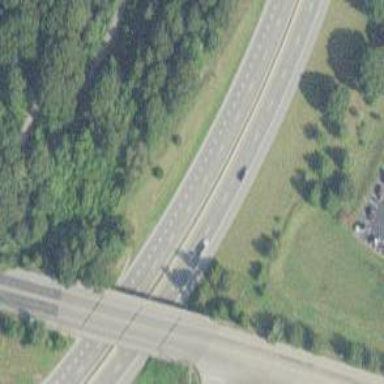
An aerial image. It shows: Asphalt trunk highway which is also expressway.